Question: I'm trying to make an header in Photoshop but I want the image I use to only have two base colors.
Just like:

How do I make this happen? And is it possible to just adjust one layer?
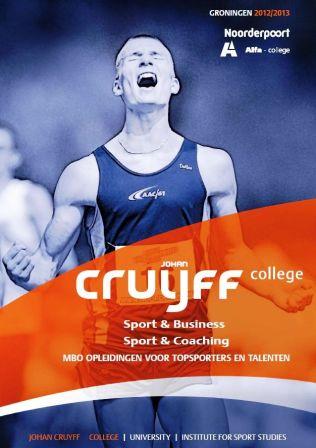
Answer: Basics is use hue/saturation in Image>Adjustment>hue/saturation tick the colorise in the bottom and enjoy colouring